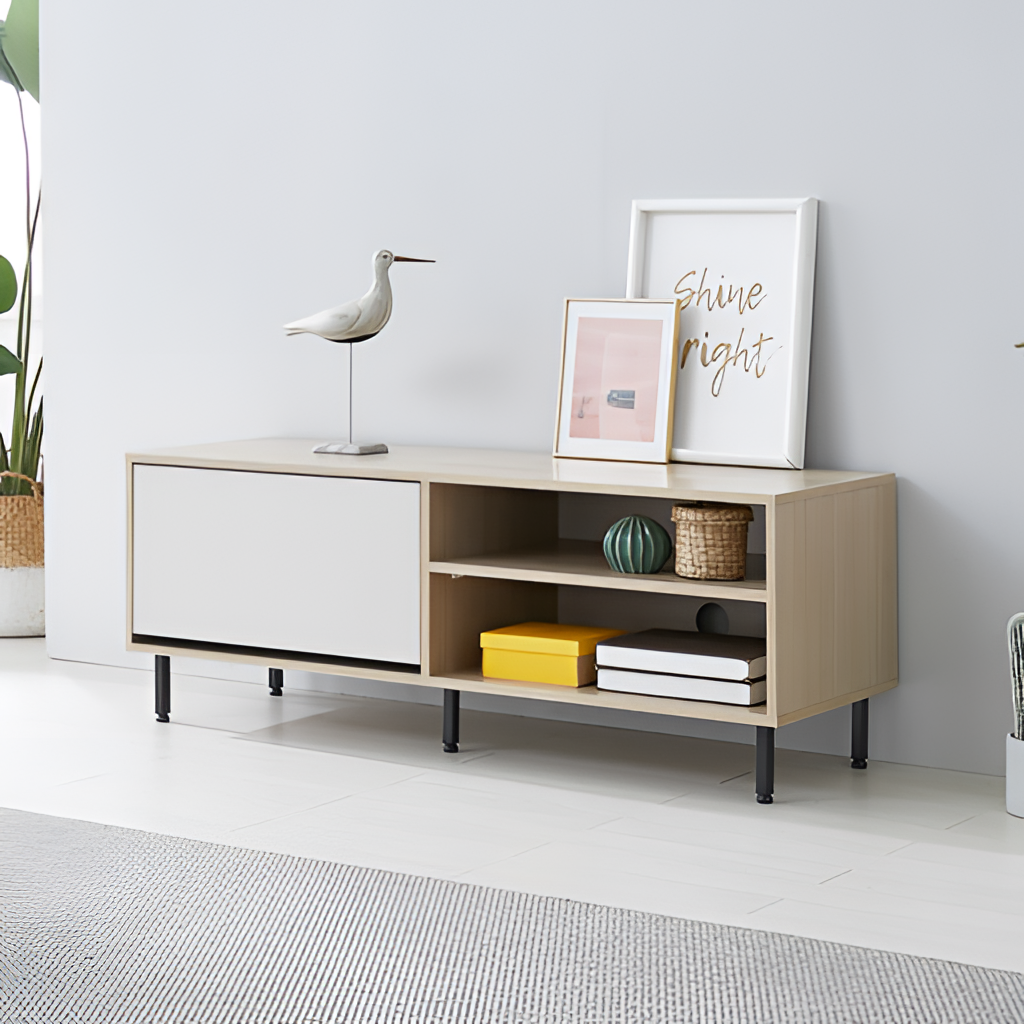
light beige wood cabinet, living room, modern, tile flooring, with large square pattern, paint wallpaper, with solid pattern